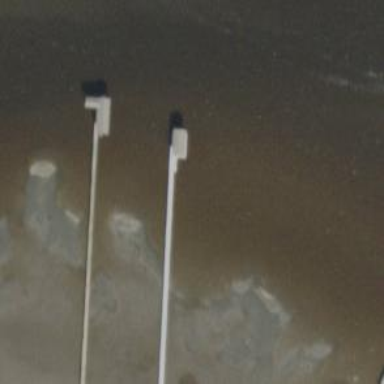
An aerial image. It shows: Man-made pier.